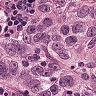
Metastatic tissue present: yes